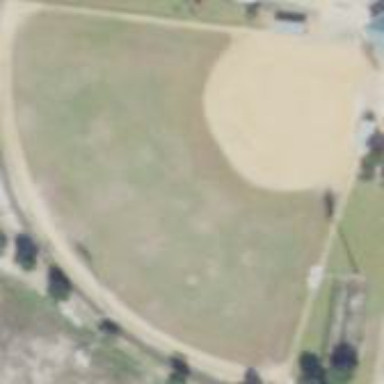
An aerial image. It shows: Baseball pitch for leisure land activities.